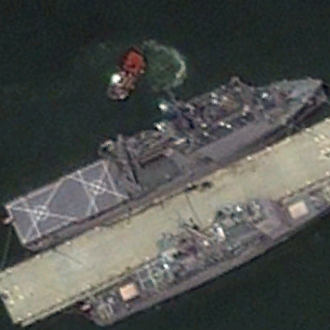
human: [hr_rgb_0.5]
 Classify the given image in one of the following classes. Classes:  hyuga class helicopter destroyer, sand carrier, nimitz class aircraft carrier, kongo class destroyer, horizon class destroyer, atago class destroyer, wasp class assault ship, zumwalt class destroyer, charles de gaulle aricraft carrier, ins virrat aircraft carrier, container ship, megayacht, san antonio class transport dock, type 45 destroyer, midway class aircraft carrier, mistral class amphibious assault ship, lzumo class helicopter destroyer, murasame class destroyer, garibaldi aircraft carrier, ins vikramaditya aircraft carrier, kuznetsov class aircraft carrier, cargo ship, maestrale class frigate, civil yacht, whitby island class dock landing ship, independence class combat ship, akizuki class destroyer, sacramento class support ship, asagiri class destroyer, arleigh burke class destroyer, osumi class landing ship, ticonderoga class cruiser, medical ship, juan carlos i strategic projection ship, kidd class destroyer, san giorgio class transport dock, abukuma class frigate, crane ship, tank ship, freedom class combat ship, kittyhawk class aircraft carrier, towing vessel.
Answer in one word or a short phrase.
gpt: Whitby Island class dock landing ship